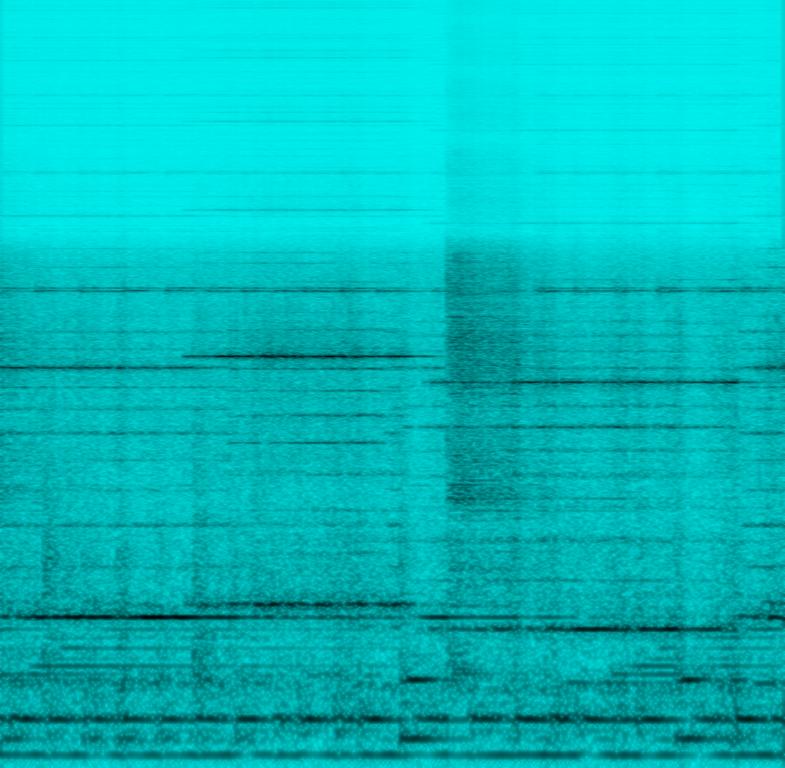
The low quality recording features a live performance of a traditional song that consists of wooden percussive instruments, steel guitar melody and shimmering bells melody. The recording is in mono and it sounds really noisy, messy and muddy, since the frequencies of the instruments are clashing with each other.